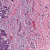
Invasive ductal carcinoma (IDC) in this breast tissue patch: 1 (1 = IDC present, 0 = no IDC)